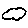
Label: cloud